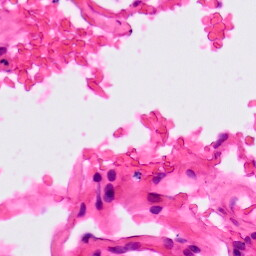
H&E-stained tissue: Lung